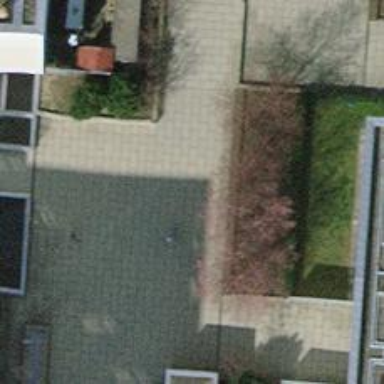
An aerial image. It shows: Footway surfaced with paving stones.